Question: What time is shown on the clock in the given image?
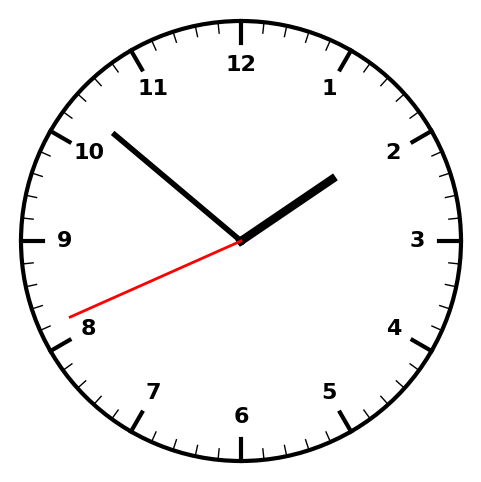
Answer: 01:51:41